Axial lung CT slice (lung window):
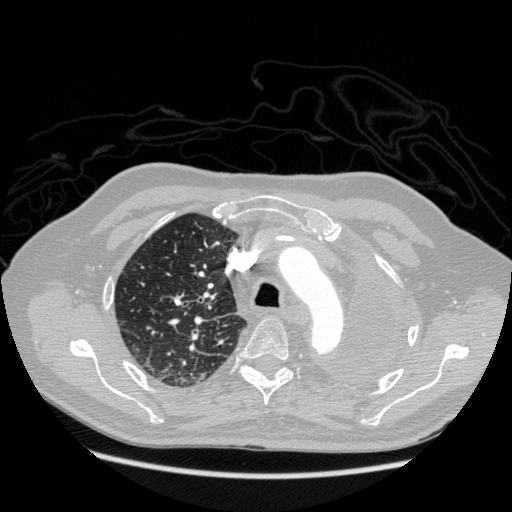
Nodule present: no